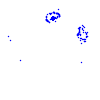
Particle: pion